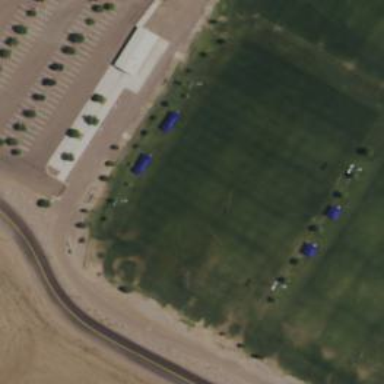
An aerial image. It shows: Grass pitch designated for soccer.